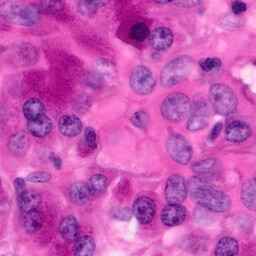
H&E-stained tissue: Pancreatic